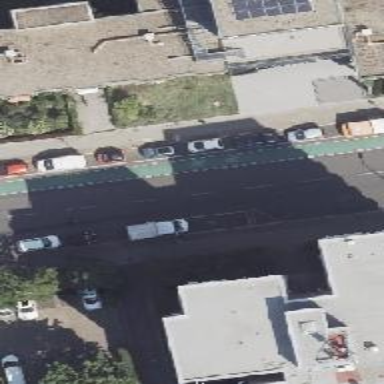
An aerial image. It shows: Parking lane.